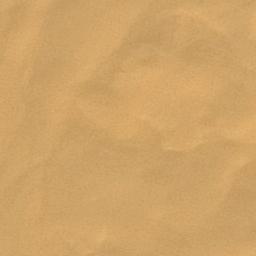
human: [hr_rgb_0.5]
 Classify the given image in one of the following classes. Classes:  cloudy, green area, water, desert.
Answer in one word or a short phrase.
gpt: desert